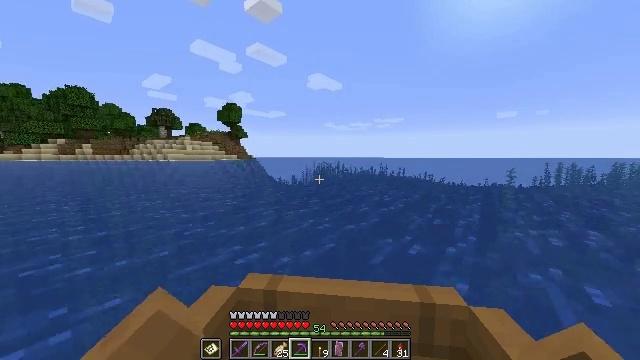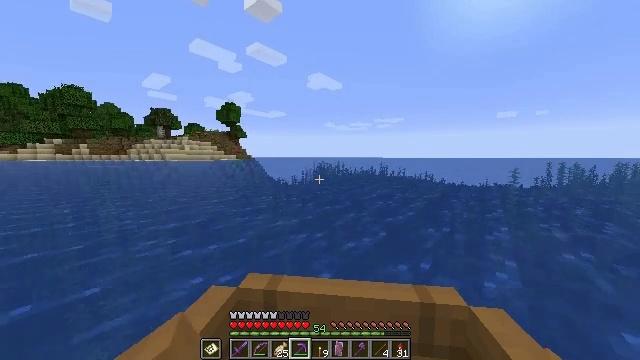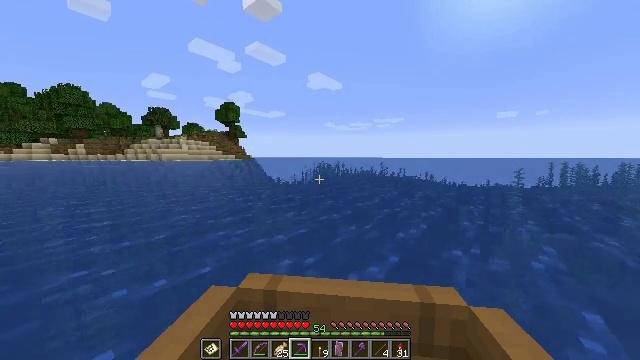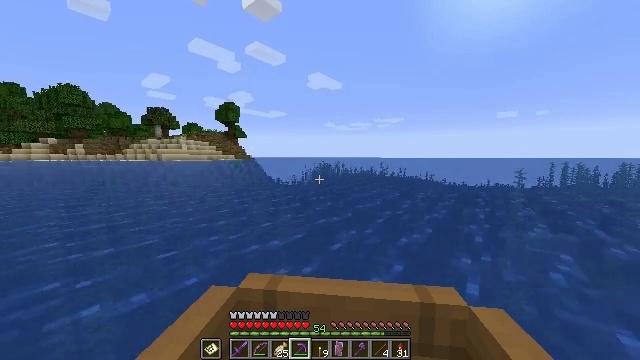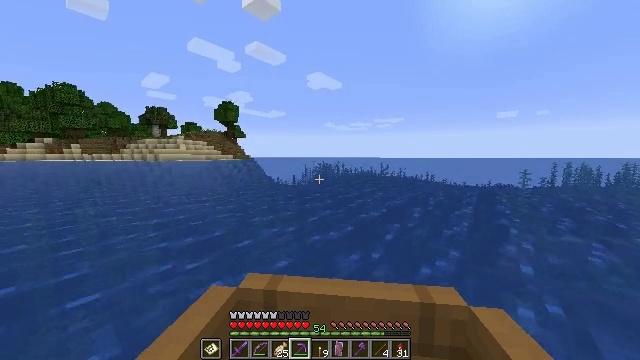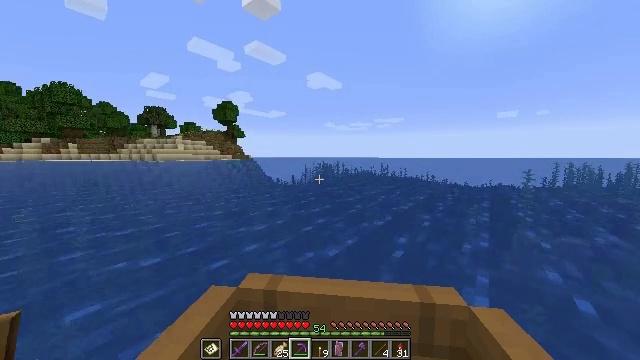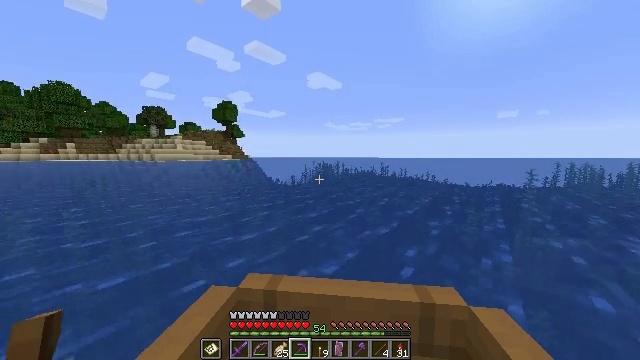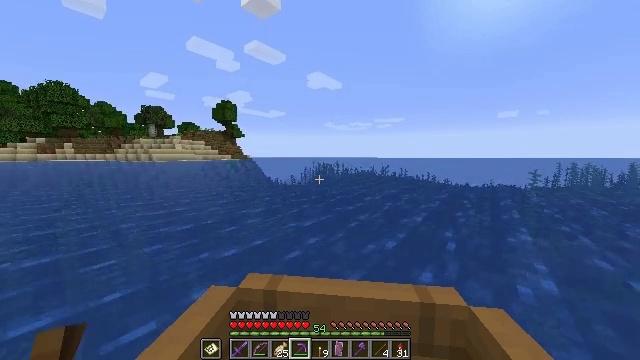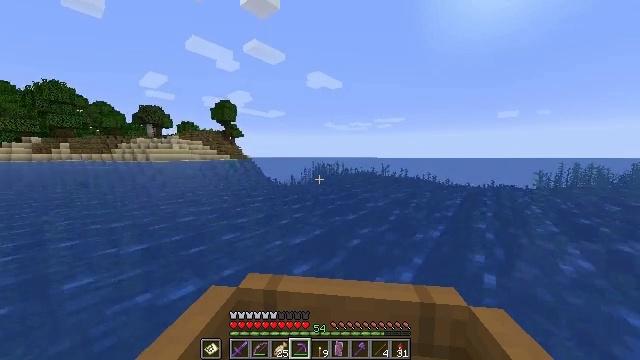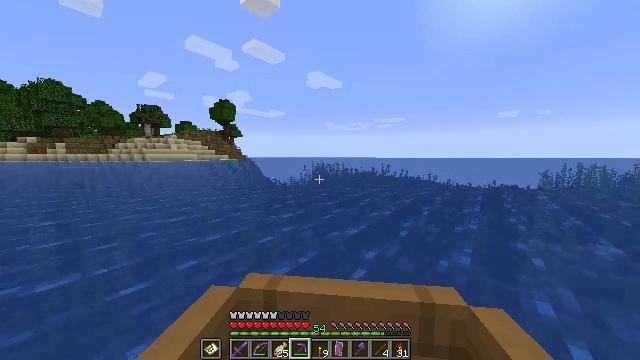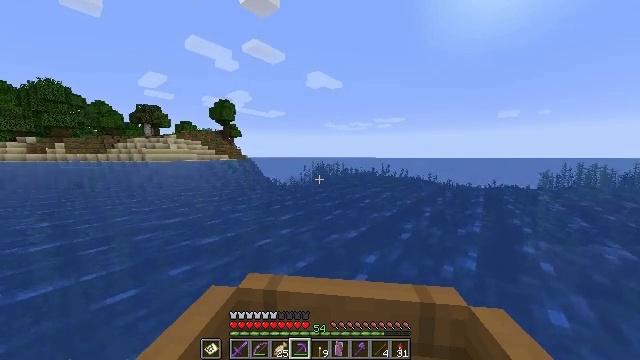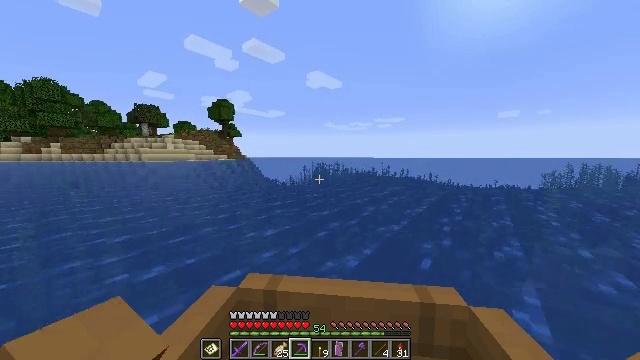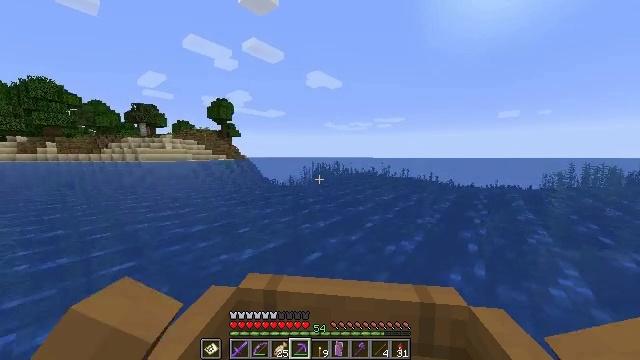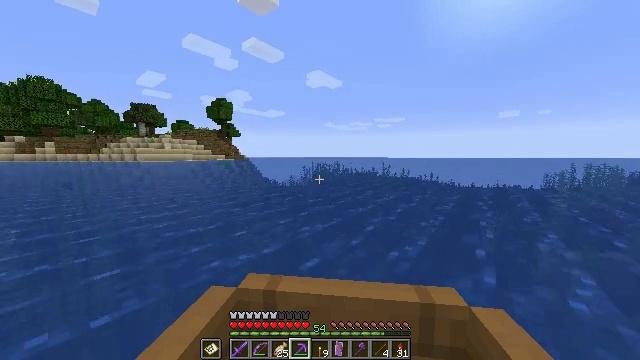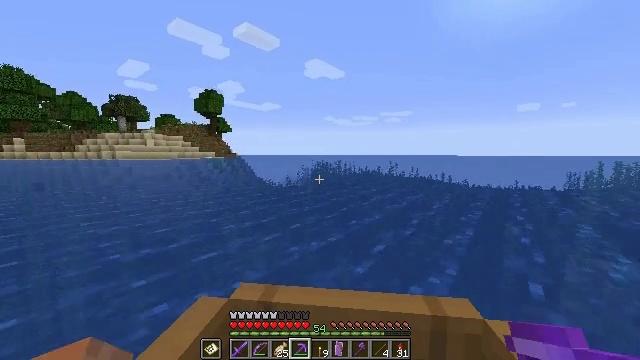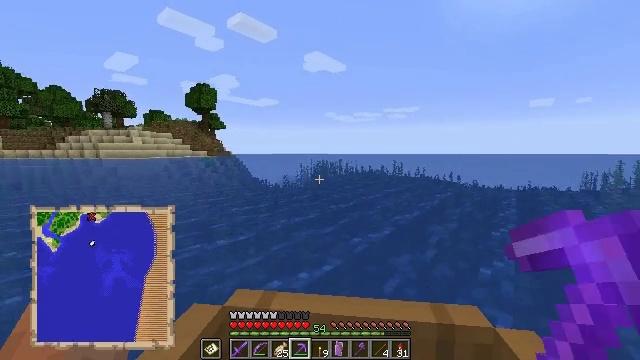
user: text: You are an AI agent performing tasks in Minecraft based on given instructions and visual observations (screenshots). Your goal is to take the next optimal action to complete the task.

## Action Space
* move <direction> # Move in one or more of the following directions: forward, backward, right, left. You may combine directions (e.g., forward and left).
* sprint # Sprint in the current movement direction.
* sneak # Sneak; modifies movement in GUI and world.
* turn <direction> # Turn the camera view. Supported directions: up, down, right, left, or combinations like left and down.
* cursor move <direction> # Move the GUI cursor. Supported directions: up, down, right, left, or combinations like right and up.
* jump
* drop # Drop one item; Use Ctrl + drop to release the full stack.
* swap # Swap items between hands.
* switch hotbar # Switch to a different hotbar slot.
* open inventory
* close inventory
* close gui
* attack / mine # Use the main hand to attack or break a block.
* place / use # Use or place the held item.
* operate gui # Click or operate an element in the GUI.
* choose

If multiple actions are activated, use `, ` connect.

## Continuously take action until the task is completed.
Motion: motion action
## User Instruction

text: Break the sand block.
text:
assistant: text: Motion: move forward, sprint
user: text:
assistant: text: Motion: move forward, sprint
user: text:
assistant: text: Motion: move forward, sprint
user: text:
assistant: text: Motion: move forward, sprint
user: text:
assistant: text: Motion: move forward, sprint
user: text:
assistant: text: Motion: move forward, sprint
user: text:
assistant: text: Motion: move forward, sprint
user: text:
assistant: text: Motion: move forward, sprint
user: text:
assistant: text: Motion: move forward, sprint
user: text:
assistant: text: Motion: move forward, sprint
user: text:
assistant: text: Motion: move forward
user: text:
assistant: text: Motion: no_op
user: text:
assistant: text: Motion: no_op
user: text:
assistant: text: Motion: no_op
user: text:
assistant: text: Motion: no_op
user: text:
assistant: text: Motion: no_op
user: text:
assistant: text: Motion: no_op
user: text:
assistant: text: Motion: no_op
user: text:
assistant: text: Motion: no_op
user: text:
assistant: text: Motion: no_op
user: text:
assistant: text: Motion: no_op
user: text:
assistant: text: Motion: no_op
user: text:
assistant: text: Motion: no_op
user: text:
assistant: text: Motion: no_op
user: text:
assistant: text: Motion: no_op
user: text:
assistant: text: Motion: no_op
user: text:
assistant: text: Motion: move forward
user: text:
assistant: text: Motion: move forward
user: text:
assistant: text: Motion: move forward
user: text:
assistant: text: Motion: move forward and move left